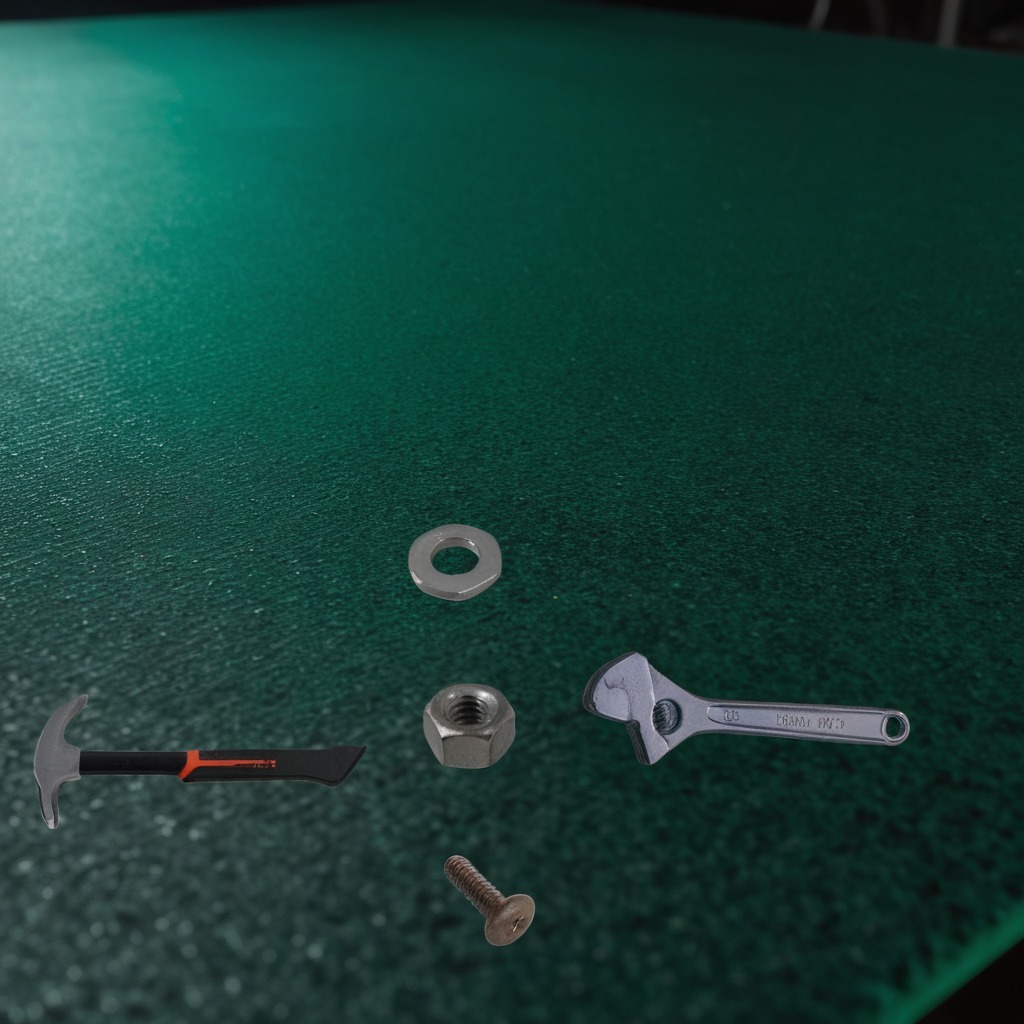
A flat metal washer, a hammer, a metal machine screw, a metal nut, and a wrench are lying on the granite tabletop.